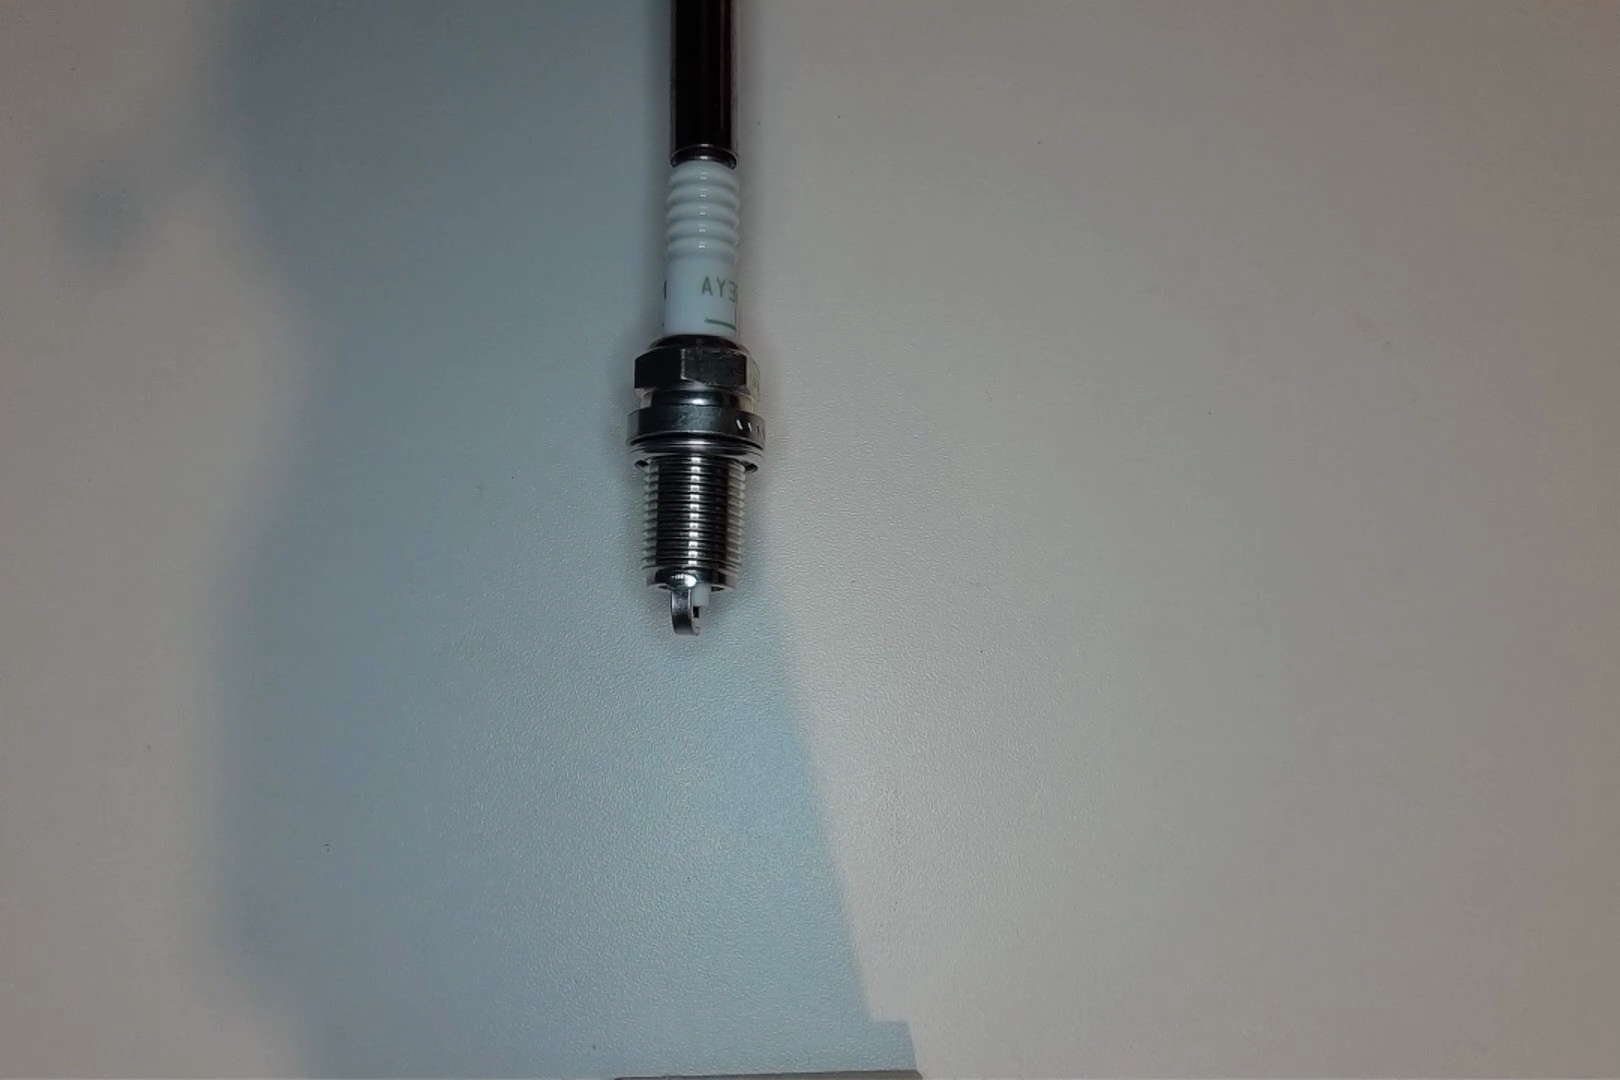
Label: no anomaly